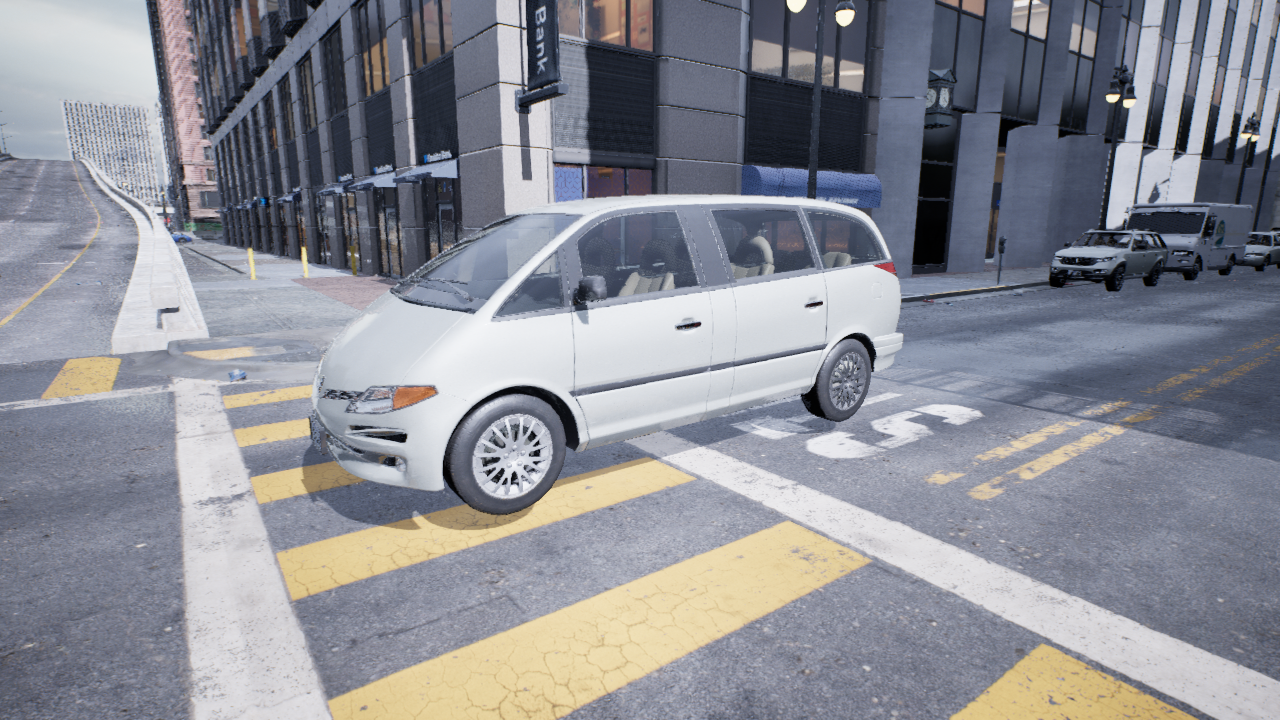
Venue: residential
Lighting: overcast
Vehicle rig: minivan